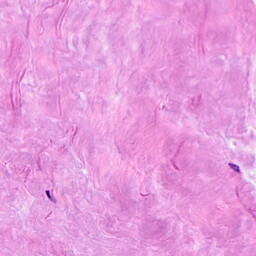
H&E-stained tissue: Breast